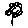
Label: flower